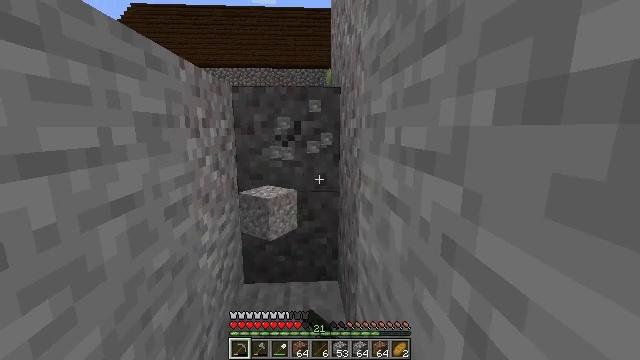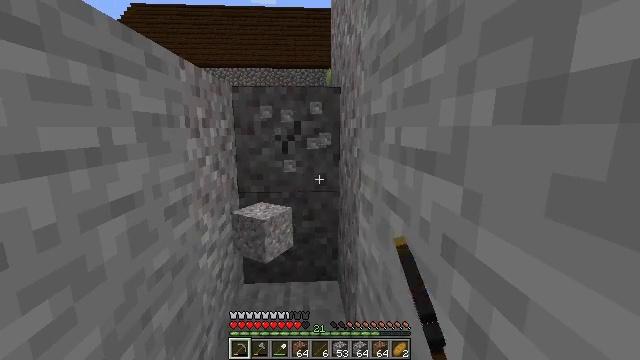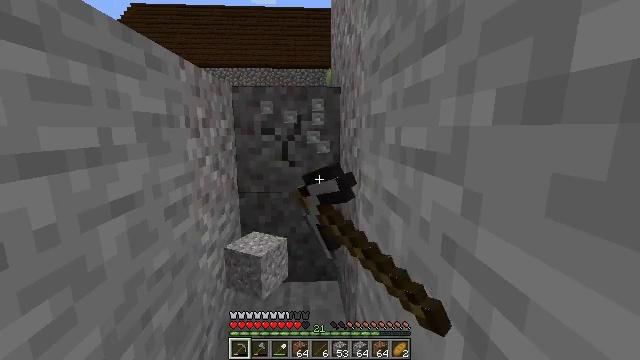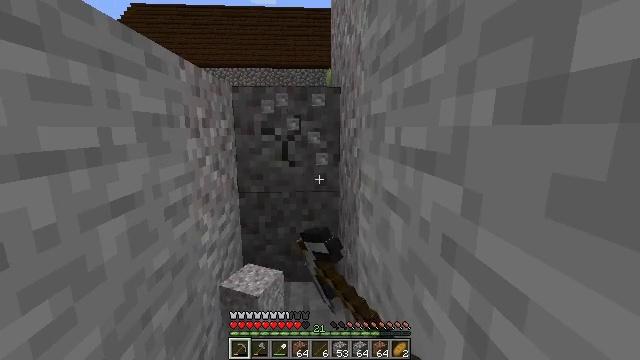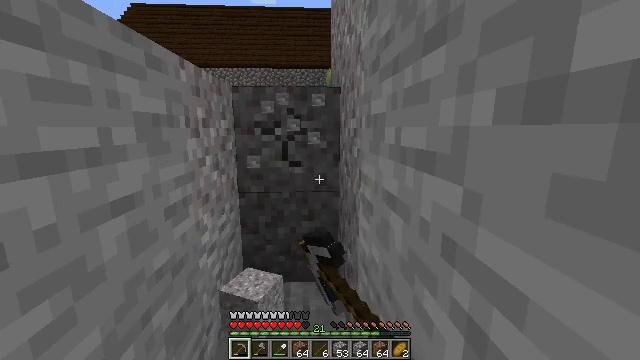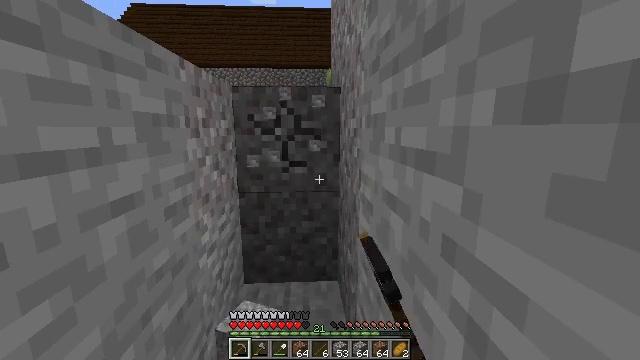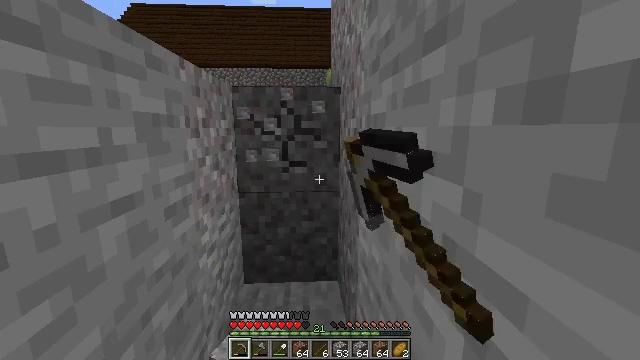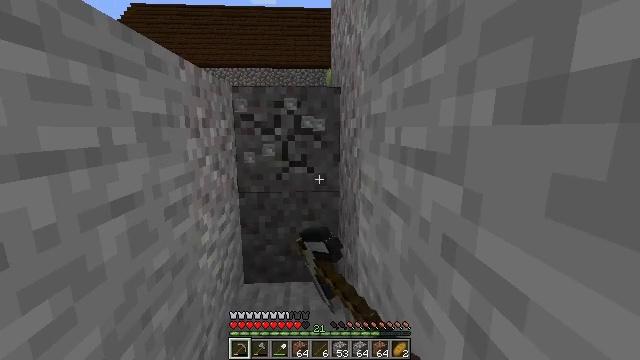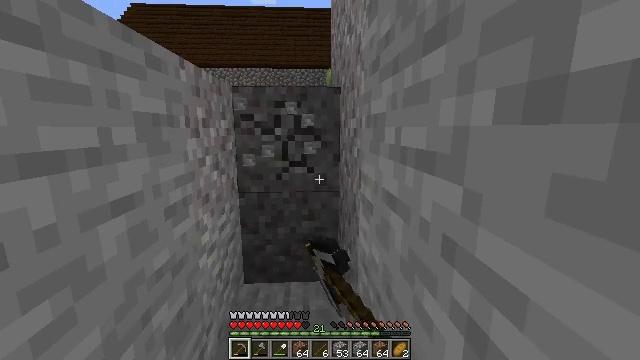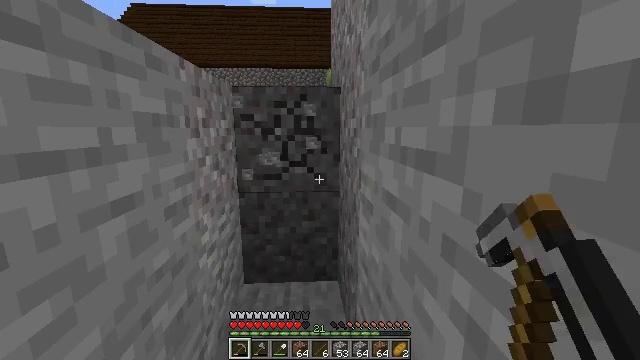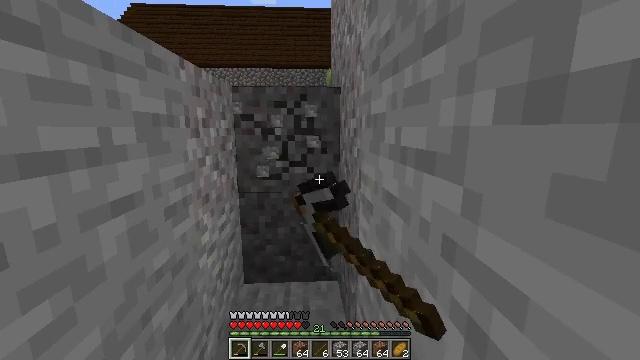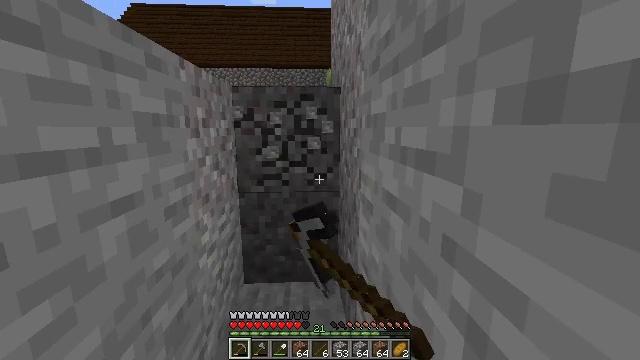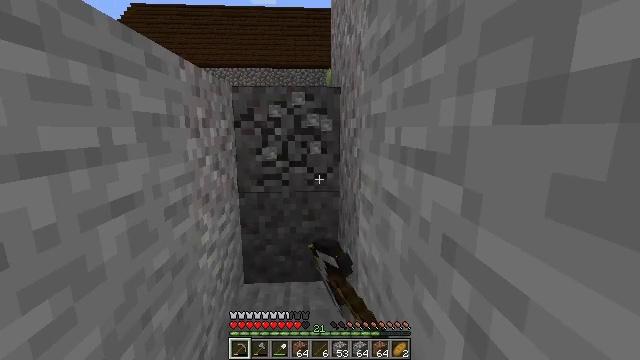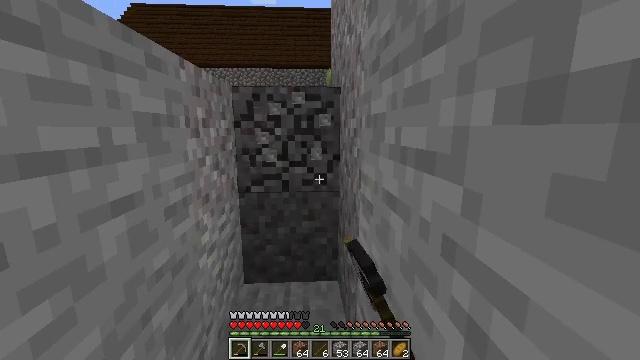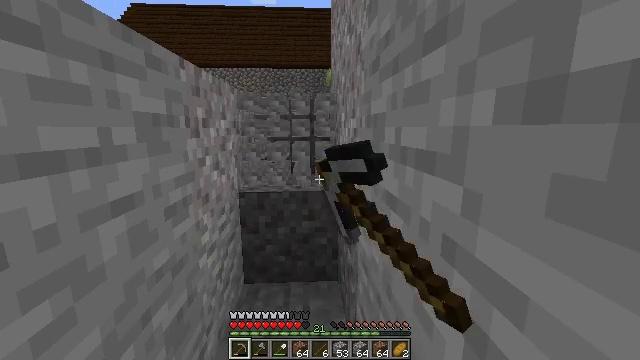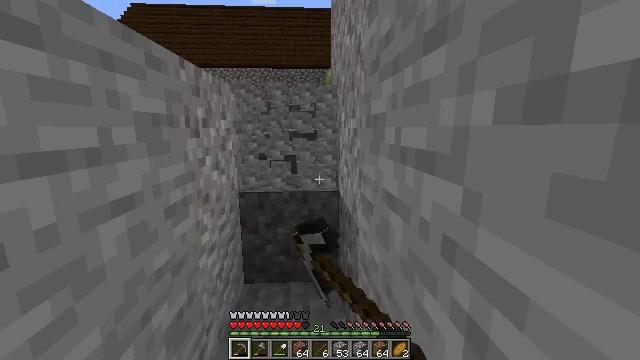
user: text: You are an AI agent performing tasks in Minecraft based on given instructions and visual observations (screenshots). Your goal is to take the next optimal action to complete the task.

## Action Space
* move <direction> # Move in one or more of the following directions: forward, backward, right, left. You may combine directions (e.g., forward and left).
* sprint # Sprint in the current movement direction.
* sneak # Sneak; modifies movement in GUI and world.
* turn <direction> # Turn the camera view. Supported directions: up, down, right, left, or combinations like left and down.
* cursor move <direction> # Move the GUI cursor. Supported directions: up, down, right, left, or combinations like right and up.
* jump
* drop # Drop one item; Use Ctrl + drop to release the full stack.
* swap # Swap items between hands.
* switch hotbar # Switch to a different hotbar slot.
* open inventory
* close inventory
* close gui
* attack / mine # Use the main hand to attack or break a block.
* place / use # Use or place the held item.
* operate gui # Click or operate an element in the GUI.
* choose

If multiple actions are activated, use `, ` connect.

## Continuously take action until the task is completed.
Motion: motion action
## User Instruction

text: Collect gravel for your inventory.
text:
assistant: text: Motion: attack / mine
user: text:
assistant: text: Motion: attack / mine
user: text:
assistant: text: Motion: attack / mine
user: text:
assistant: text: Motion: attack / mine
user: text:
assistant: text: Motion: attack / mine
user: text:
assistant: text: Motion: attack / mine
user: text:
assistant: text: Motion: attack / mine
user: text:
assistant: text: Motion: attack / mine
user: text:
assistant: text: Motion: attack / mine
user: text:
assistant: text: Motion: attack / mine
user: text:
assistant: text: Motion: attack / mine
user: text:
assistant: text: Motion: attack / mine
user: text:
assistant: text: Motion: attack / mine
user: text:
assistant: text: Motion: attack / mine
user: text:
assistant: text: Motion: attack / mine
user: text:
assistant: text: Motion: attack / mine
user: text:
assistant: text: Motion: attack / mine
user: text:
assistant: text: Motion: attack / mine
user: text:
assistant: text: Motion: attack / mine